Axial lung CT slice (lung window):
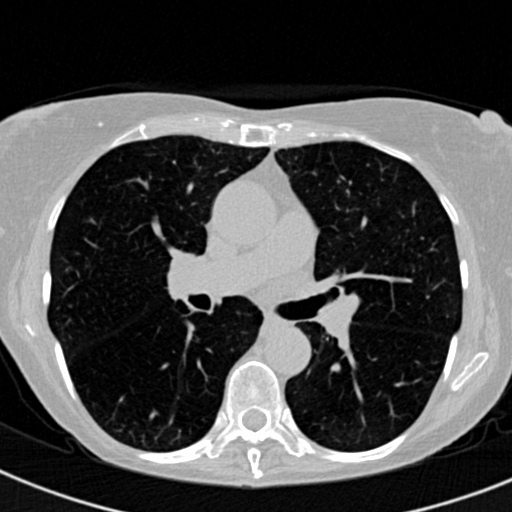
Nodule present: no